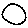
Label: circle